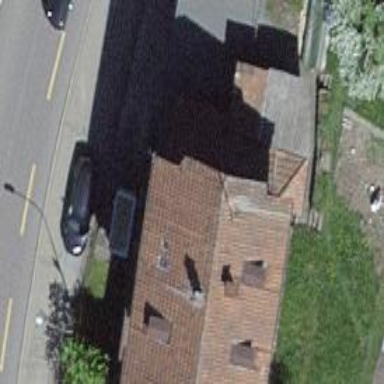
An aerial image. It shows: Residential building.